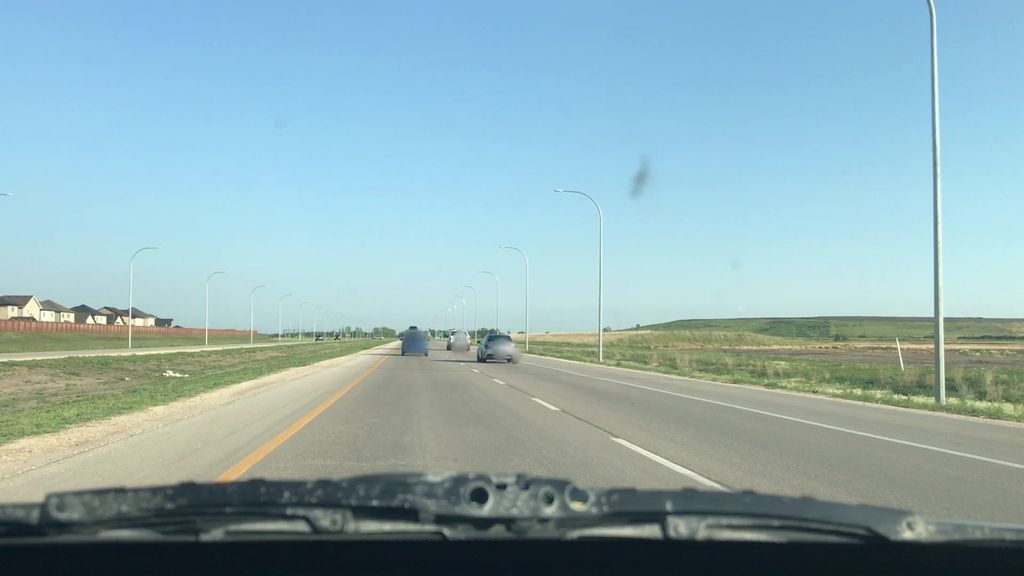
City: winnipeg